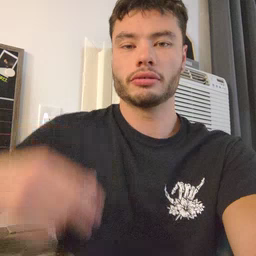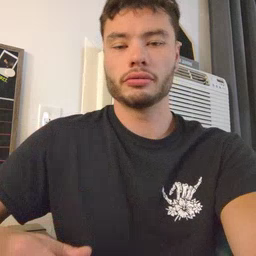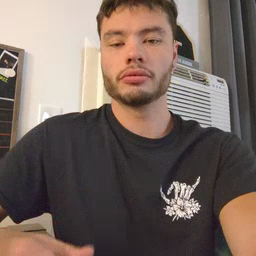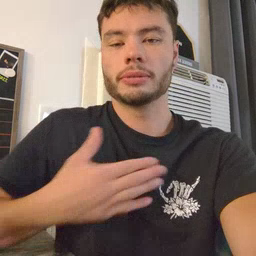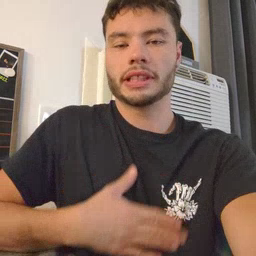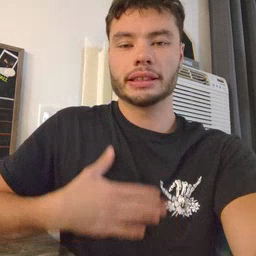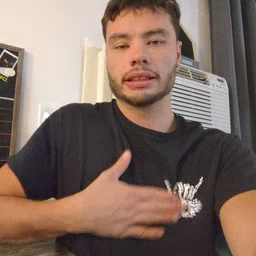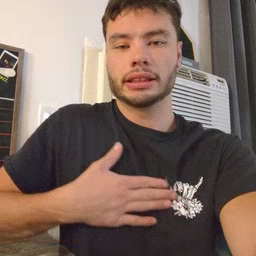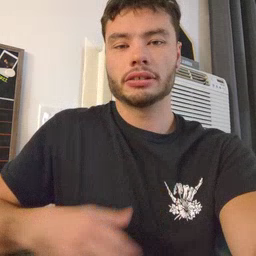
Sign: please